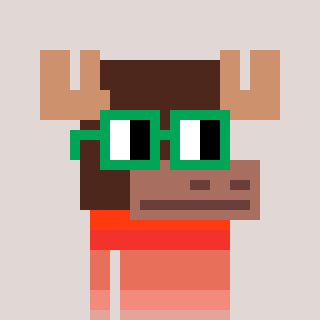
a pixel art character with square green glasses, a moose-shaped head and a red-colored body on a warm background